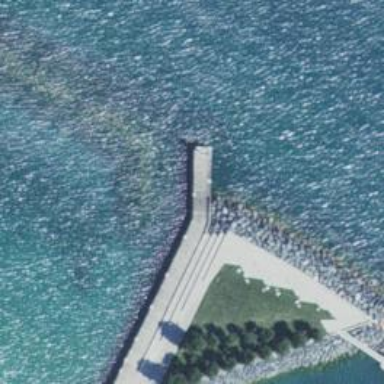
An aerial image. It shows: Breakwater structure.